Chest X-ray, PA view. Patient: 68 years old, sex M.
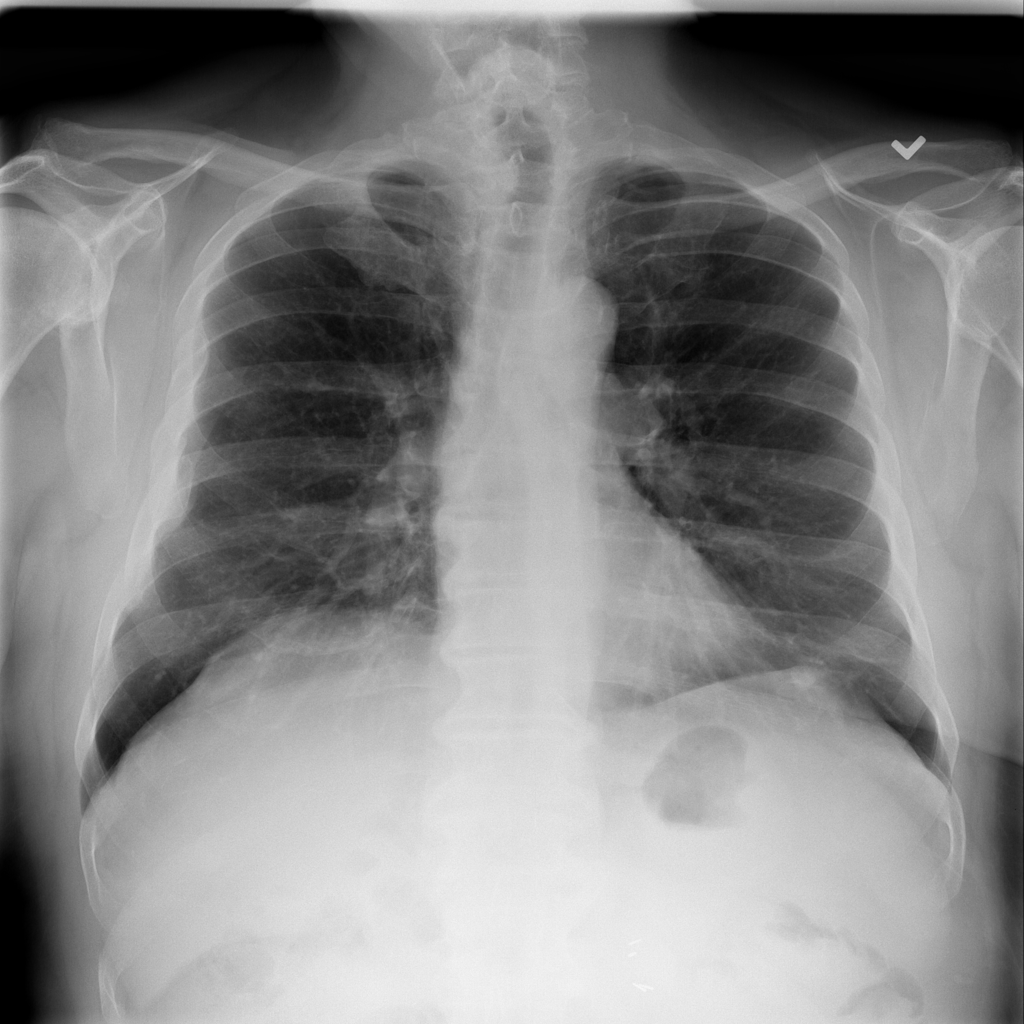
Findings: No Finding